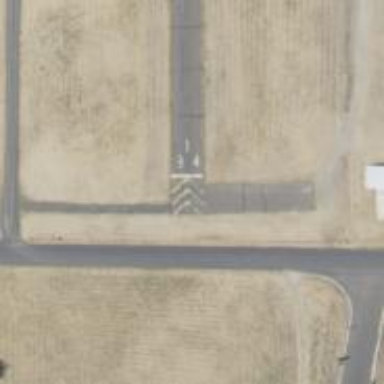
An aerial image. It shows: Asphalt runway at the airport.